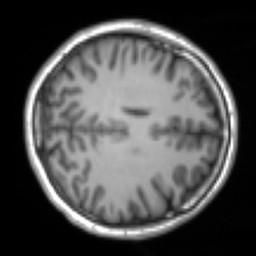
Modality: T1w
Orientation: axial